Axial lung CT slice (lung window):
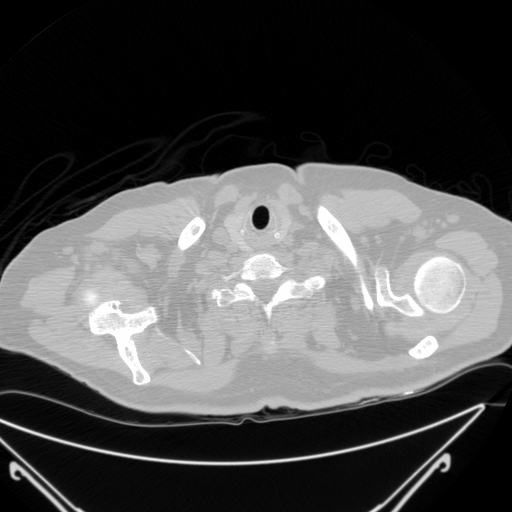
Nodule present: no